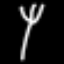
Label: fork